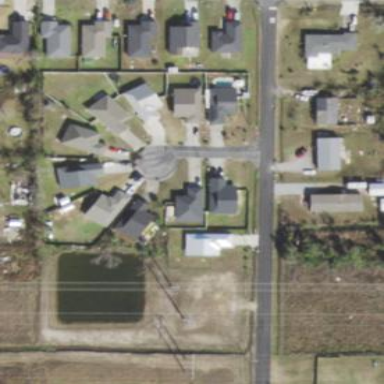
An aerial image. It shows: This residential area consists of single-family homes.